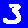
Digit: 3